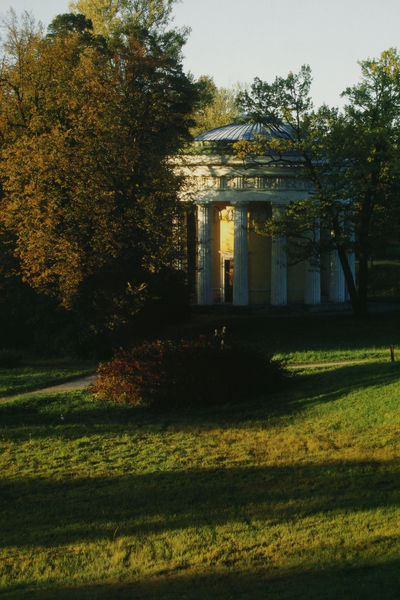
Titel: Tempel der Freundschaft
Künstler: Charles Cameron
Standort: St. Petersburg
Institution: Schloss Pawlowsk
Schlagwörter: baum, berg, blau, blätter, himmel, laub, schatten, weiß, wolken, bäume, gelb, grün, ocker, äste, abend, ausschnitt, braun, grau, hell, licht, schwarz, straße, säule, säulen, tür, anlage, dach, gras, park, rasen, weg, wiese, ball, beige, sockel, stein, hügel, morgen, natur, stamm, strauch, zweige, busch, büsche, gebüsch, pfad, sonne, sträucher, gold, klassizismus, blatt, rund, garten, sommer, abends, abendsonne, farbe, tag, wise, herbst, winter, spazieren, kuppel, spielen, stufen, grass, foto, fotografie, photographie, spiel, eingang, bayern, münchen, verbrannt, kupfer, architrav, kapitelle, photo, fries, portal, römer, sims, gesims, farbfoto, ionisch, isar, antik, geäst, griechisch, kapelle, gärtner, historismus, gärten, tempel, monopteros, pavillon, rundtempel, dorisch, schnecken, nymphenburg, fotographie, klassik, pavillion, englischer garten, mausoleum, englisch, ludwig, klassisch, klenze, cella, rondell, zentralbau, barockgarten, opaion, rotunde, basen, rundbau, tempietto, schlosspark, gartenarchitektur, potsdam, morgens, ludwig ii, schlossgarten, landschaftsarchitektur, pavilion, büsch, chinesischer turm, erhebung, monopterus, kupferdach, biergarten bier, dksfölja, eisbach, miopen, ohoto, ovuli, pempel, tempe, weinter, landschaftspark, inonisch, bush, rotunder, geboue, himmel schatten bäume